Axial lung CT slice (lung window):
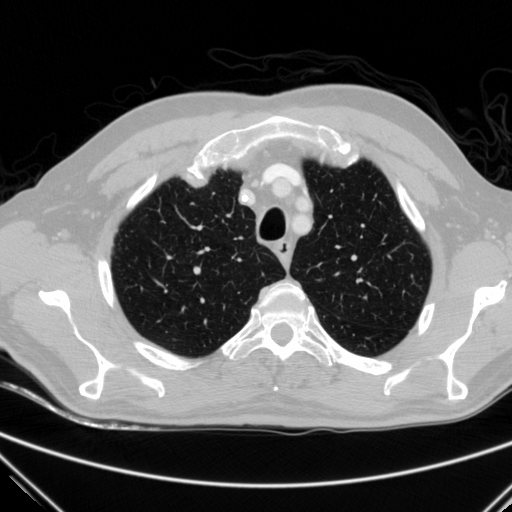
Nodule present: no